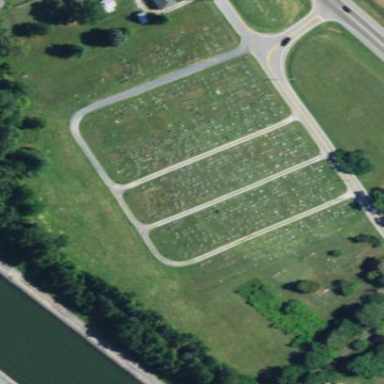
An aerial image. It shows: Graveyard area designated as cemetery.